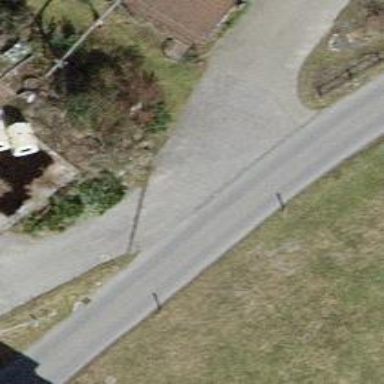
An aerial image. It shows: Residential road.